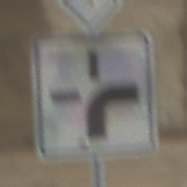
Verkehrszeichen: VerlaufVorfahrtsstrasse3
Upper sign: Vorfahrtsstrasse
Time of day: Midday
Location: Roofed (Beach)
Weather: Overcast
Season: NotSpecified
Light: Natural